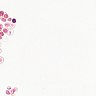
Metastatic tissue present: no